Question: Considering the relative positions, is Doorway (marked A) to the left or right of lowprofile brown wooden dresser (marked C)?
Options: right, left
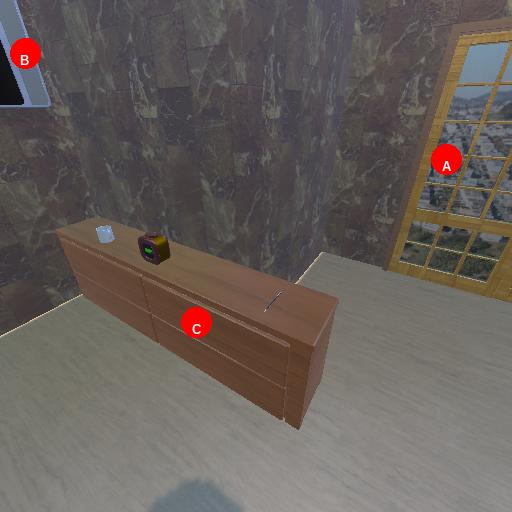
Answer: right